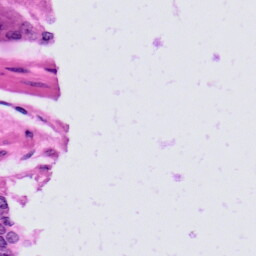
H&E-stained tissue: Prostate